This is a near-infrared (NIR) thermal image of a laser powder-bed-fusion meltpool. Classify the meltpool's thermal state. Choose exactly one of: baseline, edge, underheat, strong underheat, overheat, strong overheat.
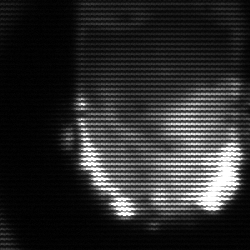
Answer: baseline